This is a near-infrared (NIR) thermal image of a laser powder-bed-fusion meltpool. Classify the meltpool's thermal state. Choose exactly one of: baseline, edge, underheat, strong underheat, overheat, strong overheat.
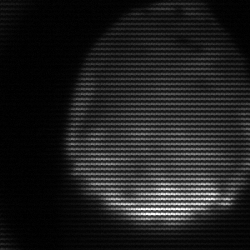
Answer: edge